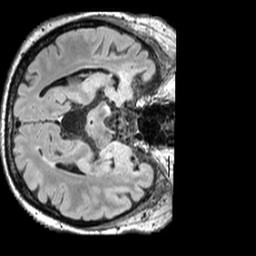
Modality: FLAIR
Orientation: axial
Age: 64
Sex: male
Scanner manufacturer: siemens
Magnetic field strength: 3 T
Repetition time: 5 s
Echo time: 0.387 s